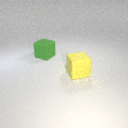
large yellow rubber cube in front of large green rubber cube